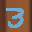
Label: 3